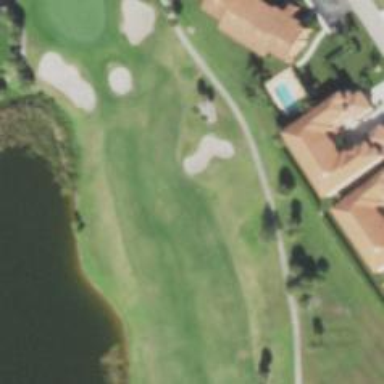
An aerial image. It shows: Golf hole.